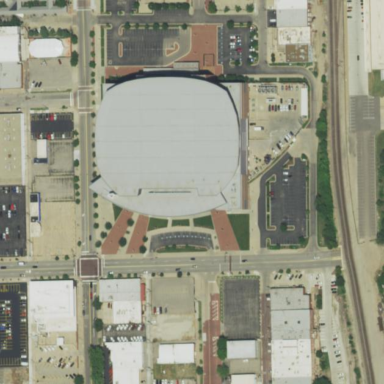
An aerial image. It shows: Stadium building.